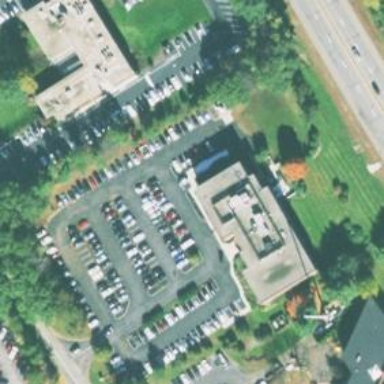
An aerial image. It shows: Clinic.